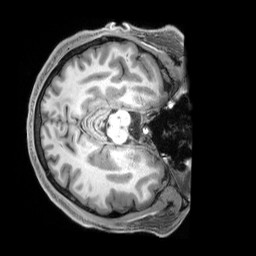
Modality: T1w
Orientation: axial
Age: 22
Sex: male
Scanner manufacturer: siemens
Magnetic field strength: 3 T
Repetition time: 2.3 s
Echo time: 0.00229 s